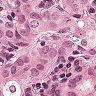
Metastatic tissue present: yes